Interaction volume radius: 5 \u00c5
Interaction volume height: 35 \u00c5
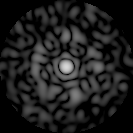
Disorder parameter: 0.8501